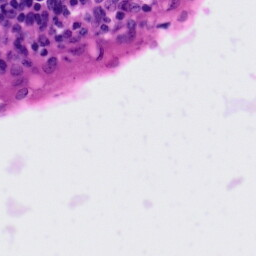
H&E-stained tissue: Tonsil